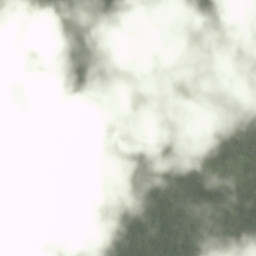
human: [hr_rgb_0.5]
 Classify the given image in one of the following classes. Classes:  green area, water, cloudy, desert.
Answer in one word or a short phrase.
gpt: cloudy